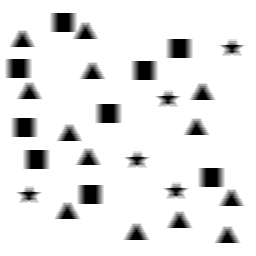
Squares: 9
Triangles: 13
Stars: 5
Total shapes: 27